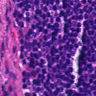
Metastatic tissue present: no